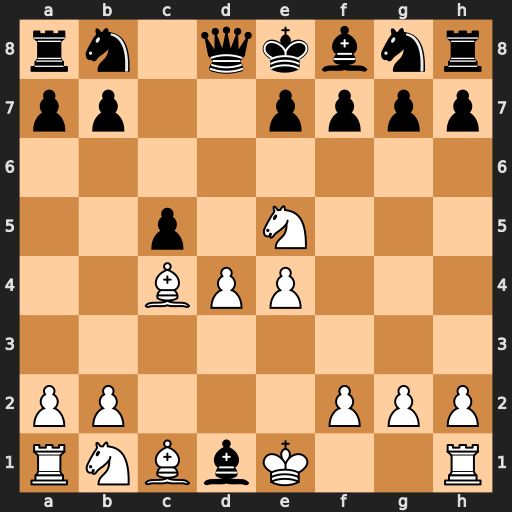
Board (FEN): rn1qkbnr/pp2pppp/8/2p1N3/2BPP3/8/PP3PPP/RNBbK2R
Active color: w
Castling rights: KQkq
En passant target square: -
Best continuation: Bxf7#